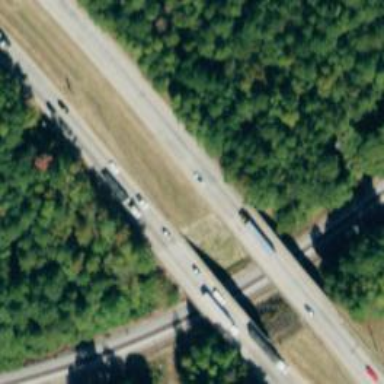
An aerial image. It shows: Bridge crossing over highway trunk expressway.